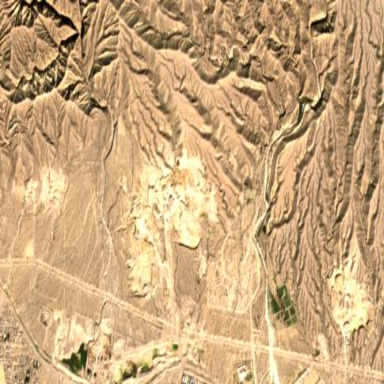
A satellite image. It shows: Quarry used for extracting concrete resource.